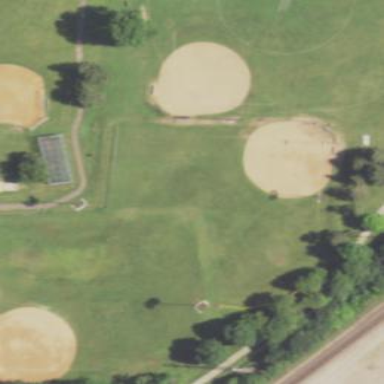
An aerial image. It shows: Dirt baseball pitch for leisure and sports.